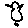
Label: bird